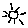
Label: sun